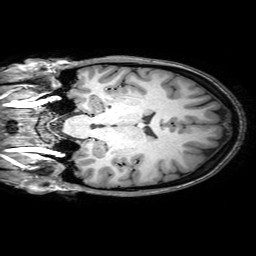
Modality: T1w
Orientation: coronal
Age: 33
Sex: female
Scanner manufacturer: philips
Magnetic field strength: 3 T